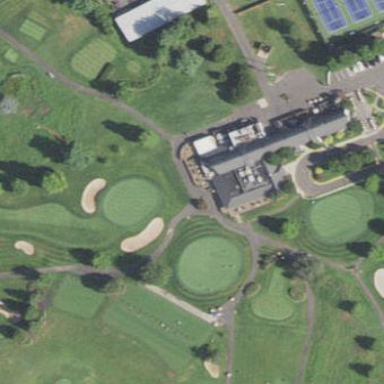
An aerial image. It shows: Clubhouse building associated with golf course.